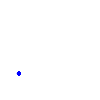
Particle: pion